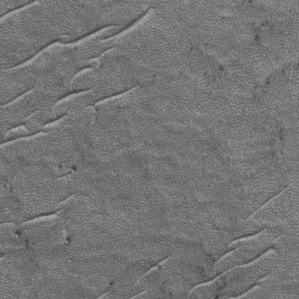
Label: frost